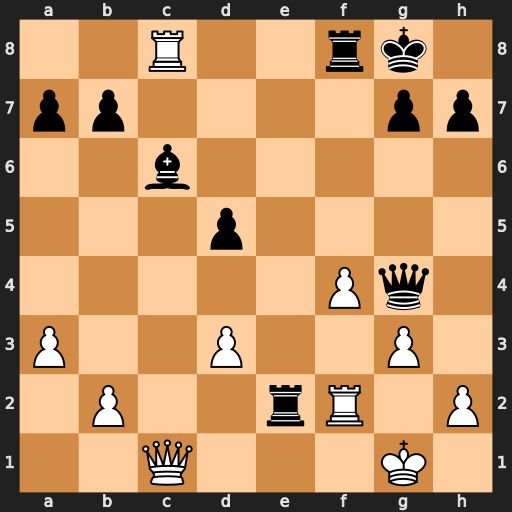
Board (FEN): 2R2rk1/pp4pp/2b5/3p4/5Pq1/P2P2P1/1P2rR1P/2Q3K1
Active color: w
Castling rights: -
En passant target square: -
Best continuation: Rxf8+ Kxf8 Qd1 Rxf2 Qxg4